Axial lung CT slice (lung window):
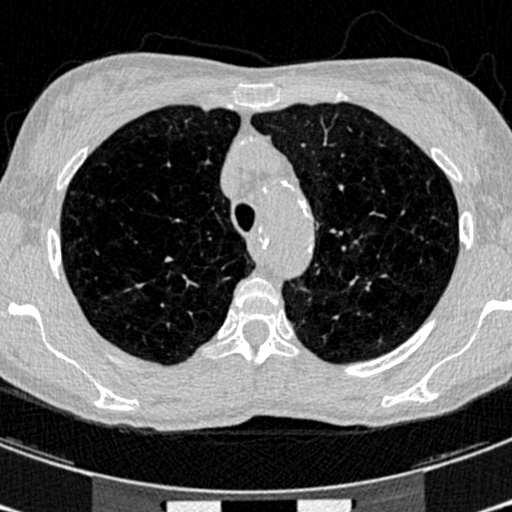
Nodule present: no